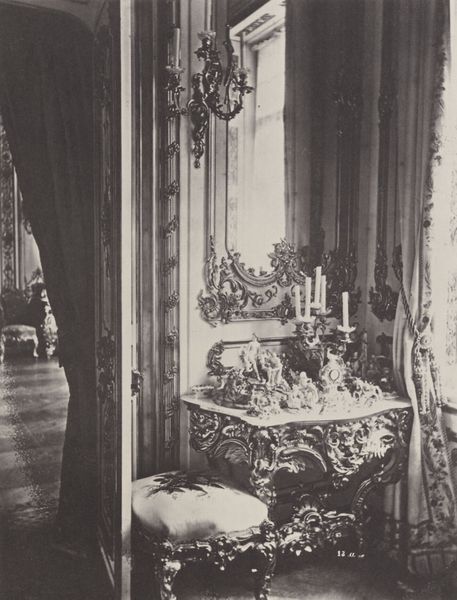
Titel: Bayerische Königsschlösser, Schloss Linderhof - Konsoltisch mit Nippes im lila Kabinett
Künstler: Joseph Albert
Standort: Augsburg
Institution: Staats- und Stadtbibliothek
Schlagwörter: dunkel, schatten, weiß, ausschnitt, fenster, frankreich, grau, hell, licht, raum, schwarz, stuhl, tisch, tür, zimmer, schloss, muster, wand, barock, innenraum, möbel, spiegel, vorhang, spiegelung, gold, interieur, sessel, rokkoko, rokoko, genre, kommode, ecke, parkett, türe, hocker, saal, schemel, kissen, gardine, polster, salon, vorhänge, detail, ornamente, verzierung, kerze, uhr, kerzen, leuchter, durchgang, kordel, quaste, edel, foto, fotografie, photographie, offen, durchblick, schwarz-weiß, fliesen, flur, fuck, photo, verziert, nippes, kerzenständer, schminktisch, toilette, anrichte, kerzenhalter, kerzenleuchter, schnörkel, polsterung, mobiliar, konsole, kabinett, sekretär, gepolstert, einrichtung, fotographie, verspielt, geschnitzt, kandelaber, quasten, palais, photografie, versailles, boudoir, geschmückt, rocaille, durchsicht, uhren, zimmerflucht, möblierung, prunkvoll, orhang, figurine, wandtisch, konsoltisch, scheme, gemahl, kunsttischlerei, nachbarzimmer, türkante, wandleuchter, schnörksel